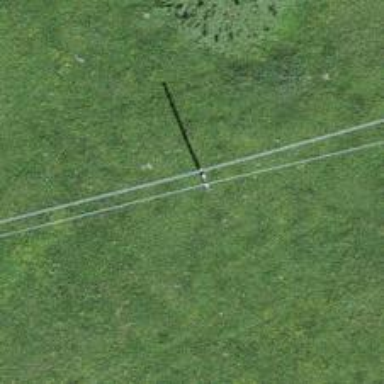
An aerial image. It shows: Power pole.